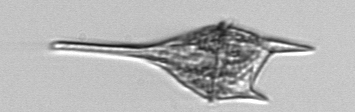
Label: Tripos_lineatus